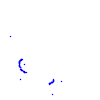
Particle: proton